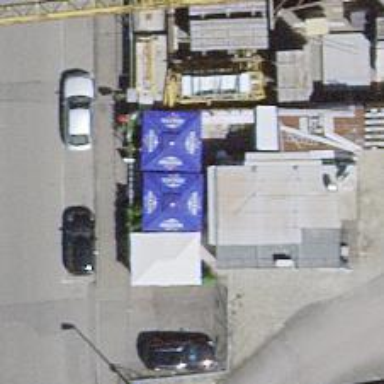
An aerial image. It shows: Fast food establishment.